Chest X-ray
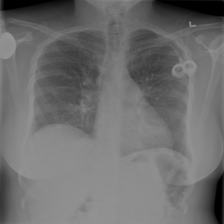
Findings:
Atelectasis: negative
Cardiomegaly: positive
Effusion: negative
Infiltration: negative
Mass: negative
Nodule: negative
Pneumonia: negative
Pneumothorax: negative
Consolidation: negative
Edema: negative
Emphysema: negative
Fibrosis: negative
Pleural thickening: negative
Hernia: negative